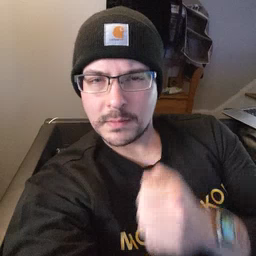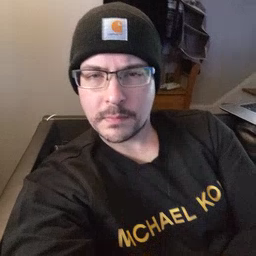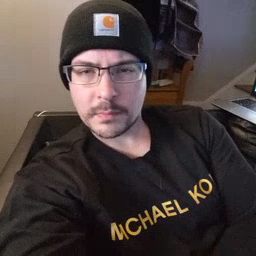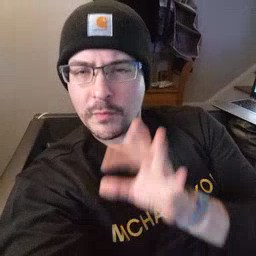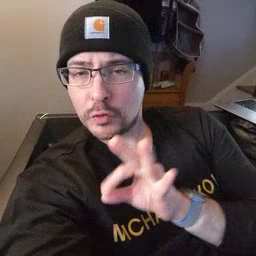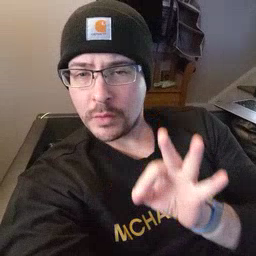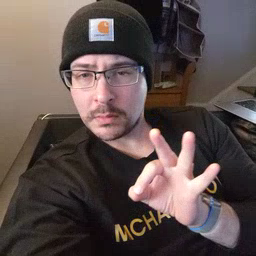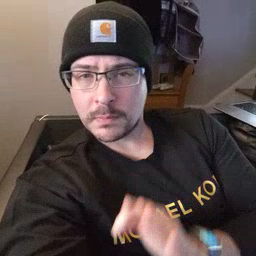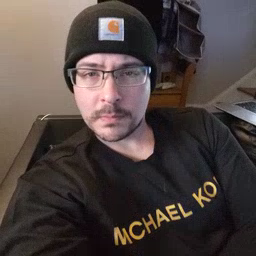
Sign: frenchfries